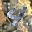
Label: 4